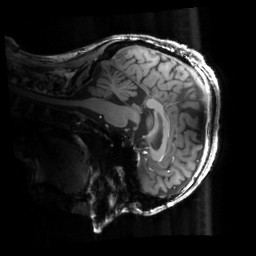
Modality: T1w
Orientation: sagittal
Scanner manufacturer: siemens
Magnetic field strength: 6.98 T
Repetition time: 1.7 s
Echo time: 0.00254 s